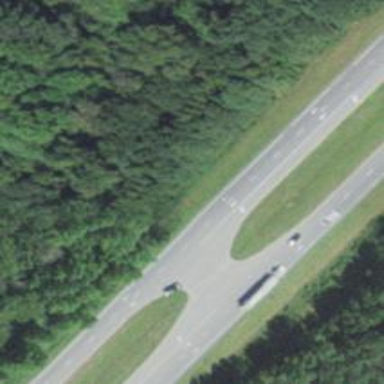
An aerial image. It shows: Trunk link highway.